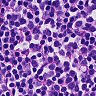
Metastatic tissue present: no